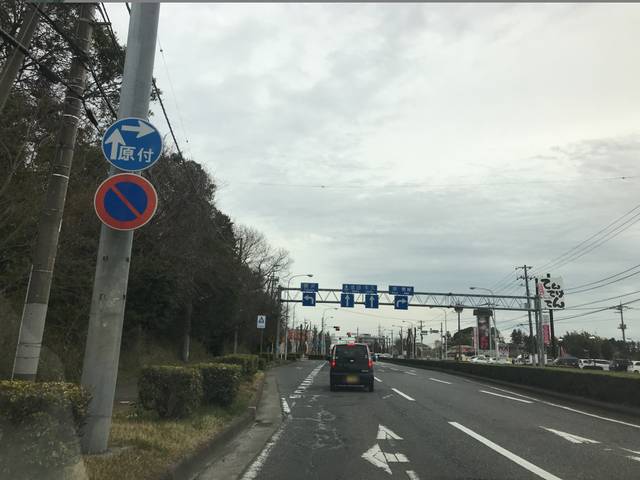
Region: Japan
Coordinates: 36.102, 140.087